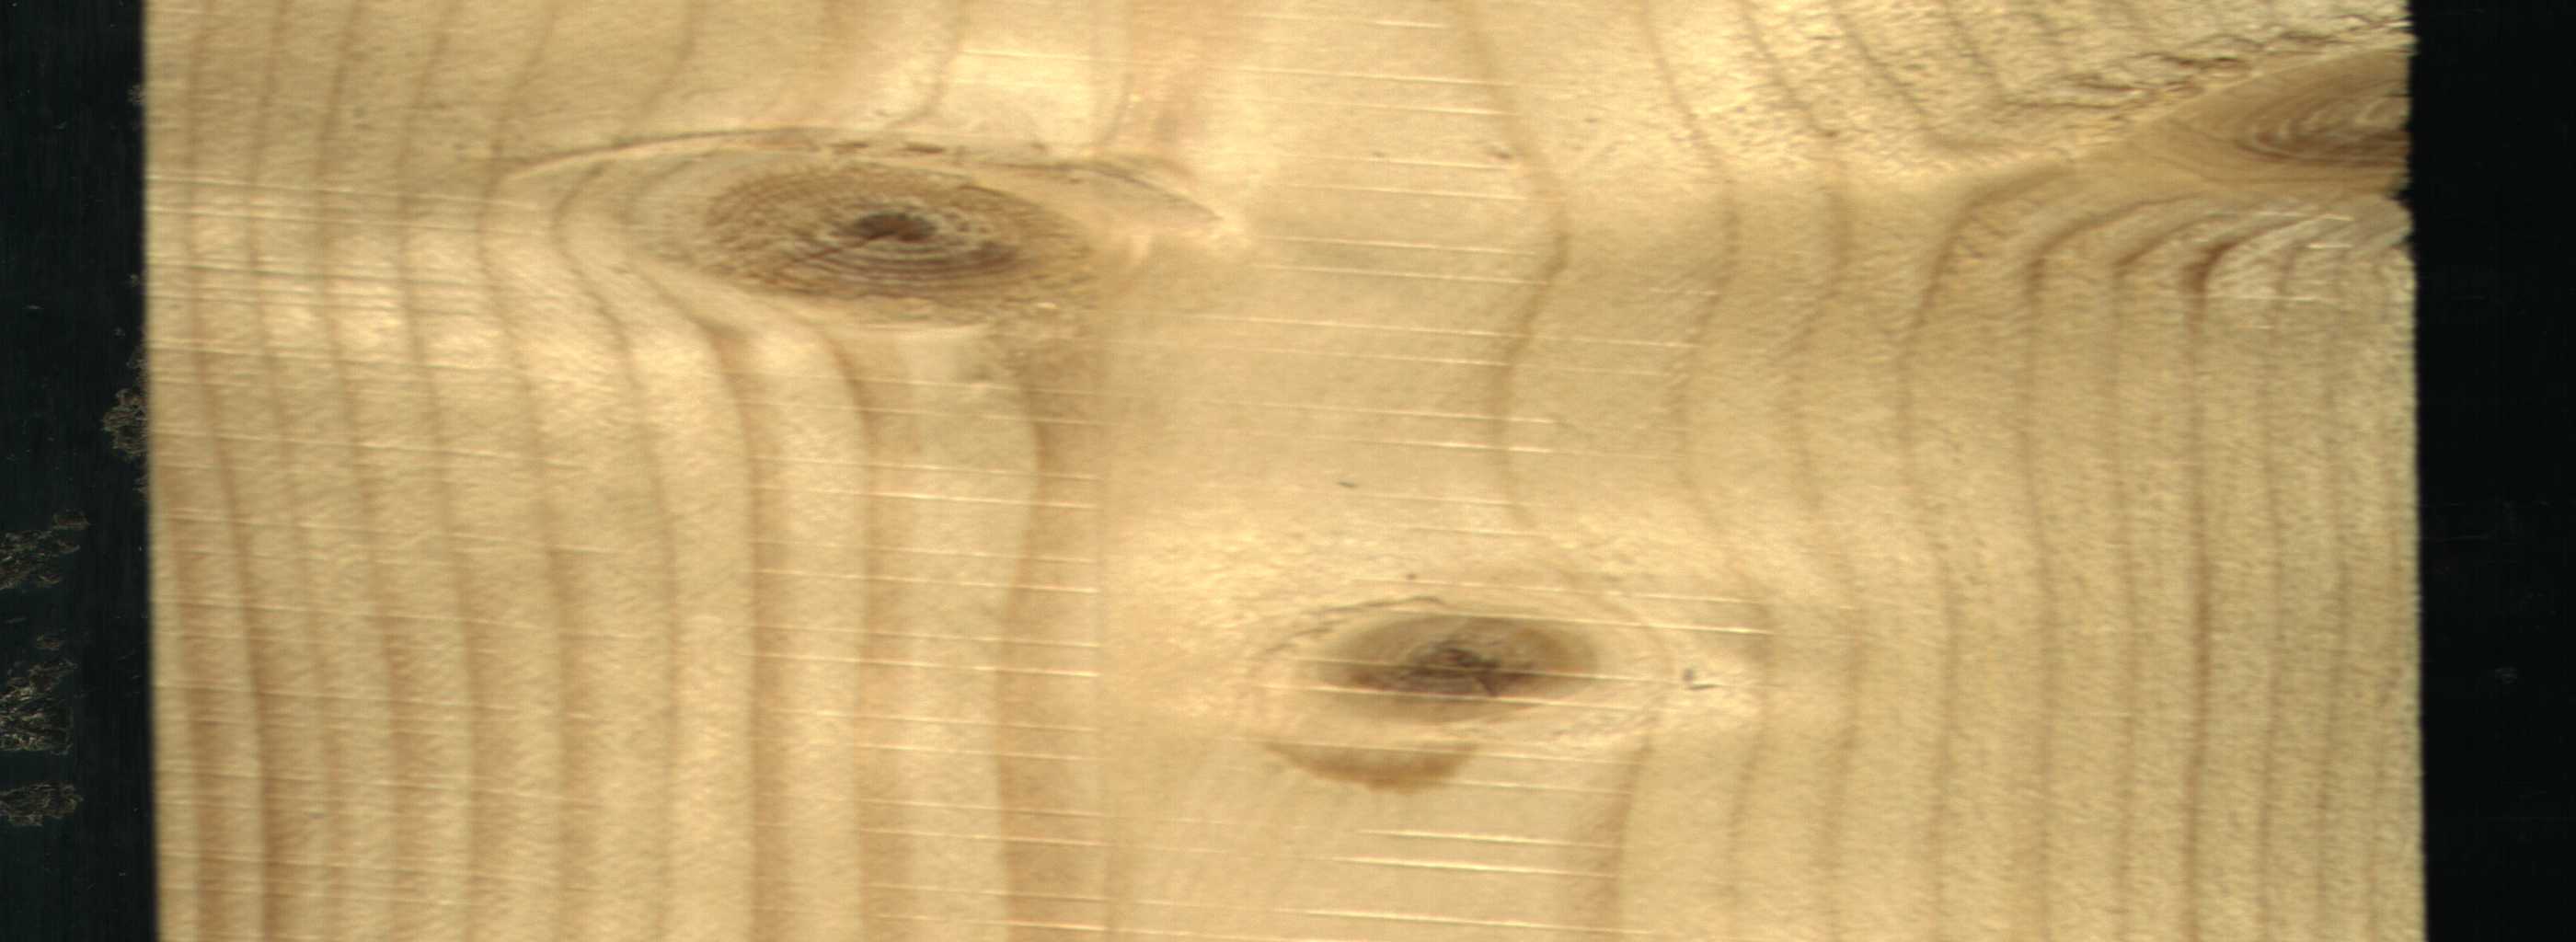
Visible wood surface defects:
Live_Knot
Live_Knot
Live_Knot